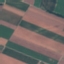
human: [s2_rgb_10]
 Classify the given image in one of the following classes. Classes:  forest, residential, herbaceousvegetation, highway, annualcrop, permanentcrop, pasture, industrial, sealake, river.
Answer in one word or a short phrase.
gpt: AnnualCrop